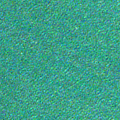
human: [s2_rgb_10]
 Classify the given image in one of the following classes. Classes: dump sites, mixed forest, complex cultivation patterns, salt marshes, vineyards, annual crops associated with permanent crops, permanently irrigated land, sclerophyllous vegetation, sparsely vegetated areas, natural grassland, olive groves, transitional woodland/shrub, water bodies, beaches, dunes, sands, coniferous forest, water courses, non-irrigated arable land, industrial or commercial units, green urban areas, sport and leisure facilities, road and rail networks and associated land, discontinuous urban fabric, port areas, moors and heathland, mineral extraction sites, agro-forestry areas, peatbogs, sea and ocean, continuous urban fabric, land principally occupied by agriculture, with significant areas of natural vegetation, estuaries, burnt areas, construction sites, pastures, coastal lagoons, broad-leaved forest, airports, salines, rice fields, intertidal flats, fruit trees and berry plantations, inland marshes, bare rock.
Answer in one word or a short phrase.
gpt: sea and ocean